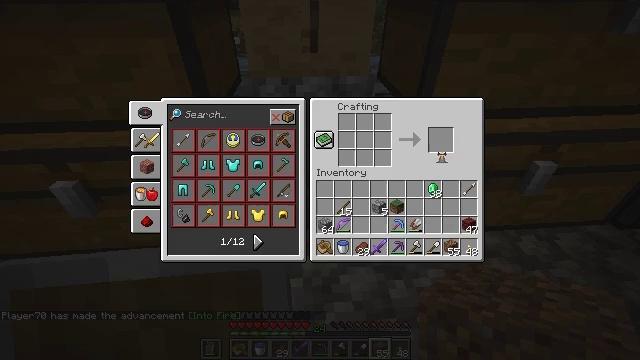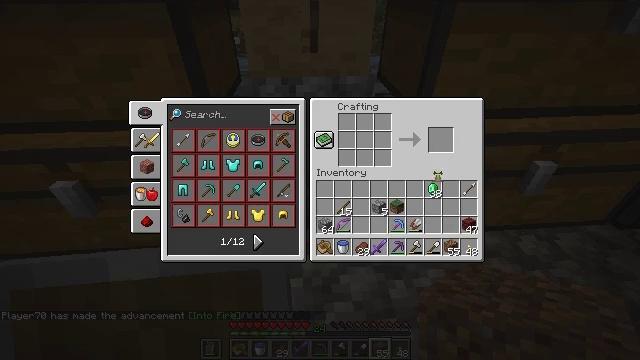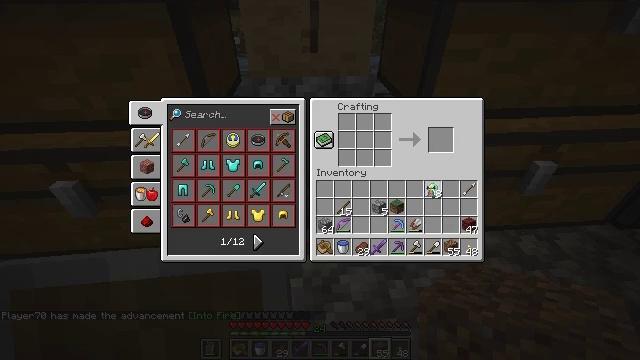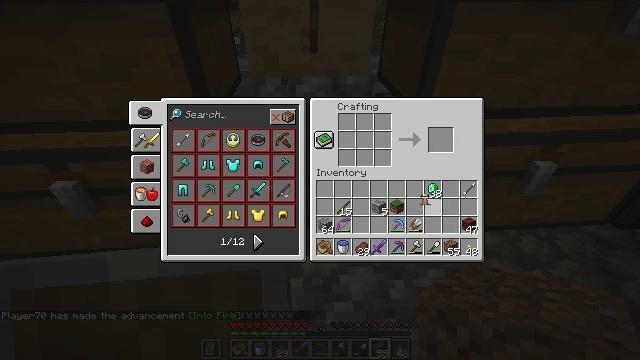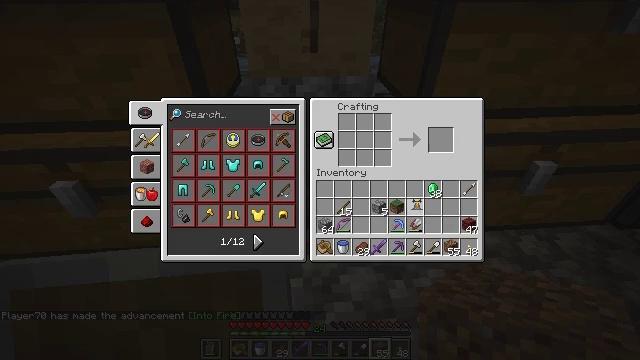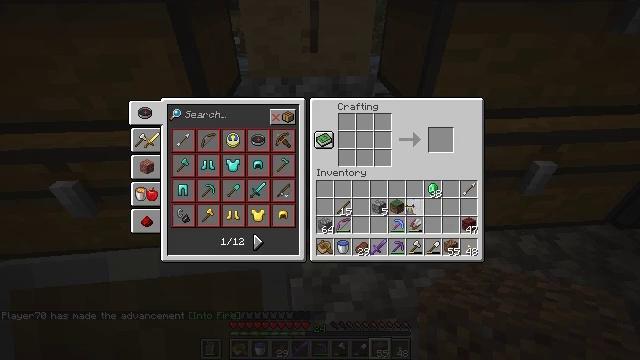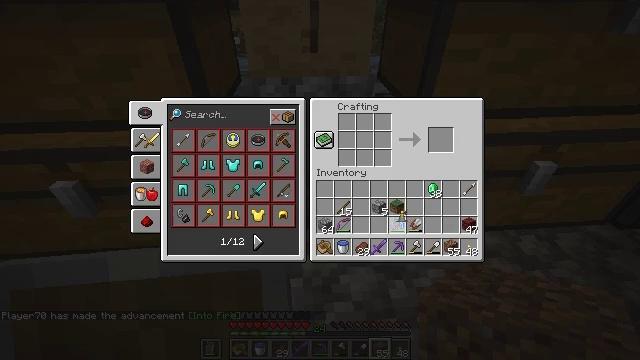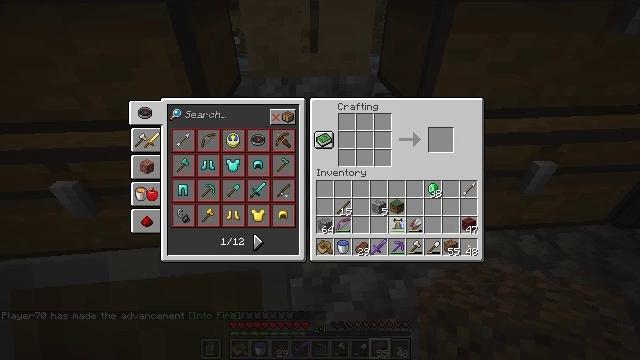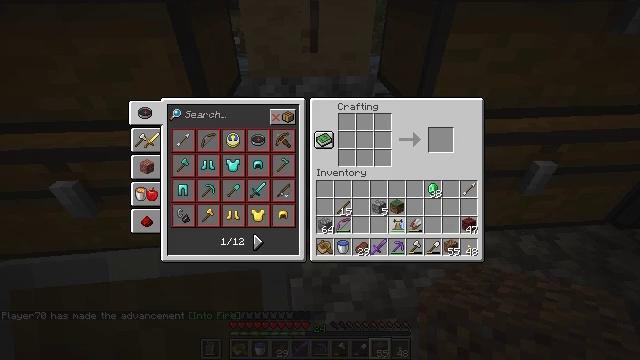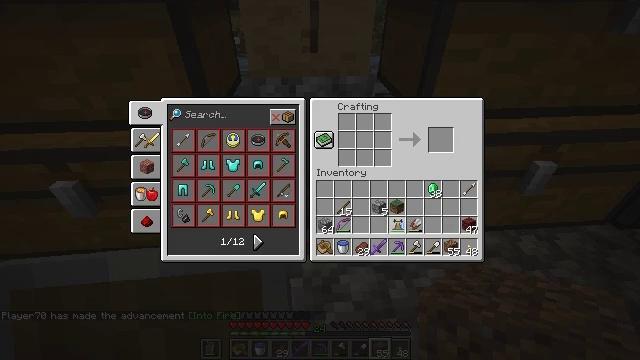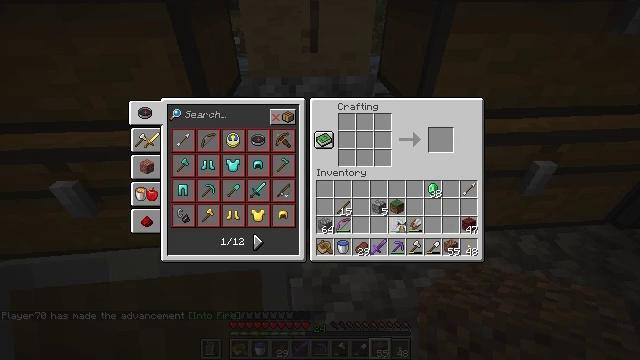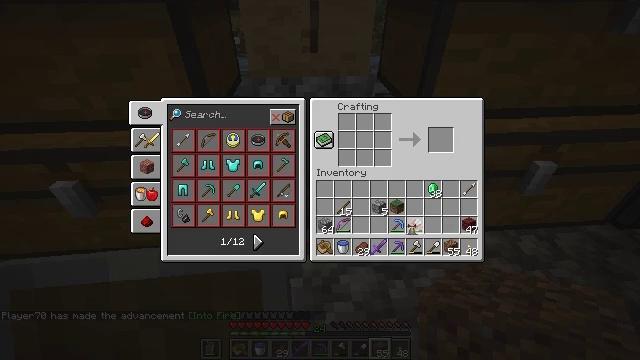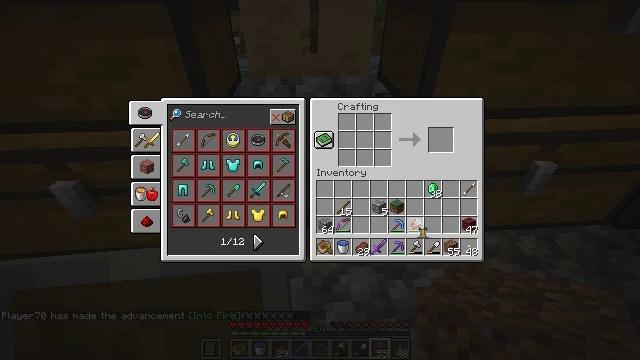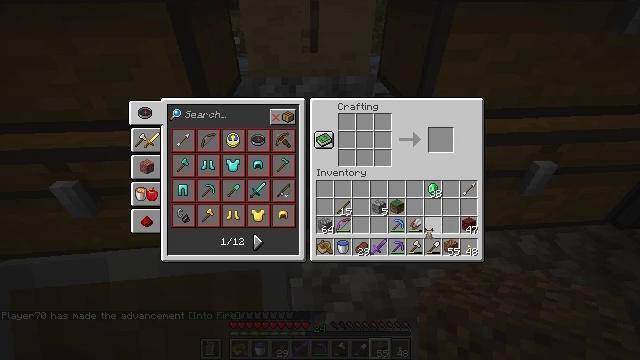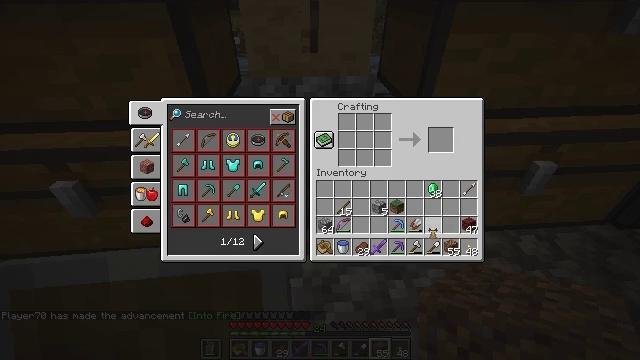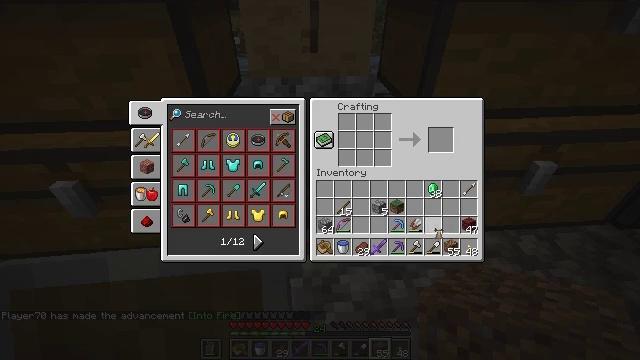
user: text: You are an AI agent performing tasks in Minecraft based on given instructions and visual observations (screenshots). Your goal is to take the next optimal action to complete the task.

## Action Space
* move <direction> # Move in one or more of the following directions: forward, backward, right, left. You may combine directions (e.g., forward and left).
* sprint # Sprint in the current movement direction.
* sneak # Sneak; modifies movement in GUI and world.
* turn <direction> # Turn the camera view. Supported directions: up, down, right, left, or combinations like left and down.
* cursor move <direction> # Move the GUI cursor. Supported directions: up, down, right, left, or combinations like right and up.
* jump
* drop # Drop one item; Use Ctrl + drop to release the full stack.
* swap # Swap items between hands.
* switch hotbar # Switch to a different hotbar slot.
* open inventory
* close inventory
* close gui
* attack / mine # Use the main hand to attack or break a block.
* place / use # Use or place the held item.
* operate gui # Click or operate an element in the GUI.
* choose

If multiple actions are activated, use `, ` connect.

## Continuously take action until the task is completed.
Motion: motion action
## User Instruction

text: Prepare the materials and craft a fletching table.
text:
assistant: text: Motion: turn down
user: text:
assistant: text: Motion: turn down
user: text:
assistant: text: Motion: turn down
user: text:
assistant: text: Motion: turn left
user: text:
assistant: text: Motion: no_op
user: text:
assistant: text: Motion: turn left and down
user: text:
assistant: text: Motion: turn down
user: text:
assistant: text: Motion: no_op
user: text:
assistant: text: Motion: no_op
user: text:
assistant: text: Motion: no_op
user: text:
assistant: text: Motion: turn right
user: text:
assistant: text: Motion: turn right
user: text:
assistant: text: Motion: no_op
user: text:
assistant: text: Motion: no_op
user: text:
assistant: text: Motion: no_op
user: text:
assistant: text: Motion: no_op
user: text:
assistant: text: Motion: no_op
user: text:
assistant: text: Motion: no_op
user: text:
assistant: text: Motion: no_op
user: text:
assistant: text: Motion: no_op
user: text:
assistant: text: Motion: no_op
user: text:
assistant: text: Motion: no_op
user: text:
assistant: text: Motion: no_op
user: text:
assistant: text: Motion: attack / mine
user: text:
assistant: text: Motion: attack / mine
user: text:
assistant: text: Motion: no_op
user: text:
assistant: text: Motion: no_op
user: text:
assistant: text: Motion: no_op
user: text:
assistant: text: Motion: no_op
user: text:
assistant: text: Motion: no_op